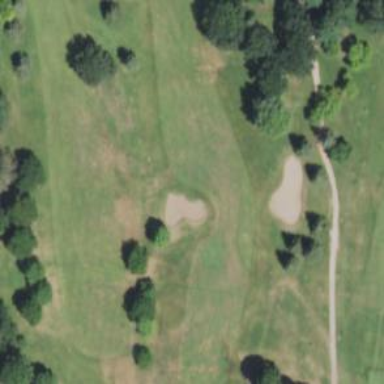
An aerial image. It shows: Grassy area designated as golf fairway.